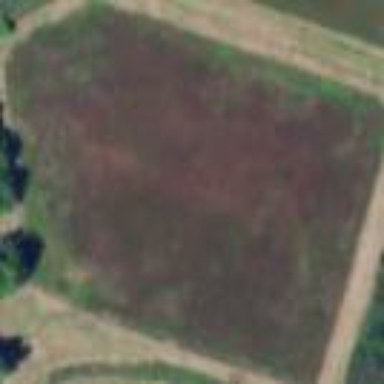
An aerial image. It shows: Farmland with cranberries as the main crop.